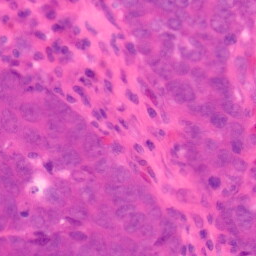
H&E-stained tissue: Colon